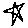
Label: star